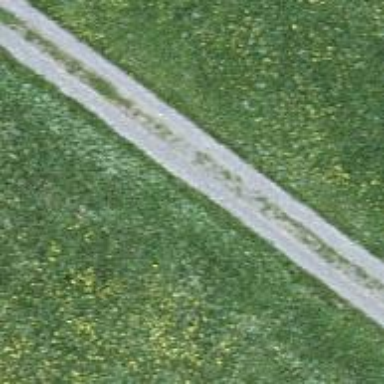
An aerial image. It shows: Gravel track with grade 3 tracktype.